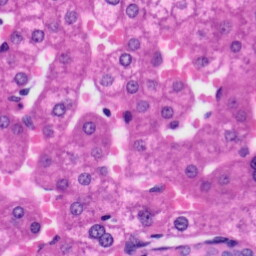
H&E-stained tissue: Liver